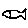
Label: fish